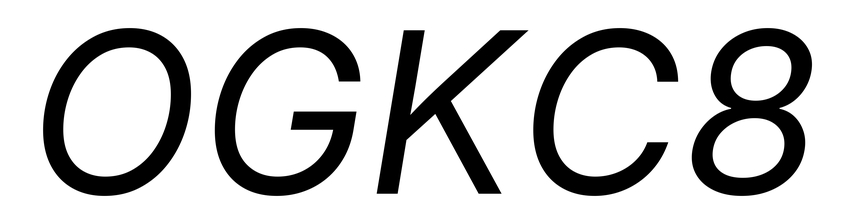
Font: Inter-Italic_Italic